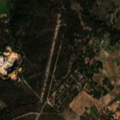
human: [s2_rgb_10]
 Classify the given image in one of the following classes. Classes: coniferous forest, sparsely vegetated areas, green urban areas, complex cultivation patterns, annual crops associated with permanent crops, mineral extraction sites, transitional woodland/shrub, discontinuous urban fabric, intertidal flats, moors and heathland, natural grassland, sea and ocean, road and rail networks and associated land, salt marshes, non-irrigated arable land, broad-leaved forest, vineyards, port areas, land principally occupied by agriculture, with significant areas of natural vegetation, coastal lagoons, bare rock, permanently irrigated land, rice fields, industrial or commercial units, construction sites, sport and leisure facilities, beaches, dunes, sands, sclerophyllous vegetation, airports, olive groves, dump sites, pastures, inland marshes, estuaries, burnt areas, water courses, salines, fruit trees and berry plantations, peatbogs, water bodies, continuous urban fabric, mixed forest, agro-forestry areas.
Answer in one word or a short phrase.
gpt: non-irrigated arable land, complex cultivation patterns, land principally occupied by agriculture, with significant areas of natural vegetation, broad-leaved forest, mixed forest, transitional woodland/shrub